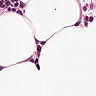
Metastatic tissue present: no